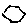
Label: hexagon